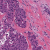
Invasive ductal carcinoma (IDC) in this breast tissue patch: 0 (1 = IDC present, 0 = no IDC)